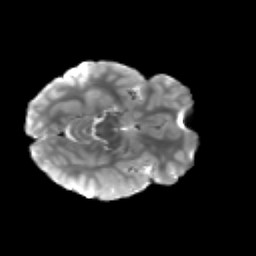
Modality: T2w
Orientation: axial
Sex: female
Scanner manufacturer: siemens
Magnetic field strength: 3 T
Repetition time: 5 s
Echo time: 0.071 s